Interaction volume radius: 10 \u00c5
Interaction volume height: 10 \u00c5
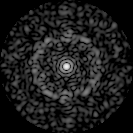
Disorder parameter: 0.8126